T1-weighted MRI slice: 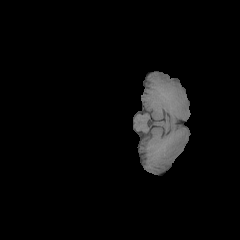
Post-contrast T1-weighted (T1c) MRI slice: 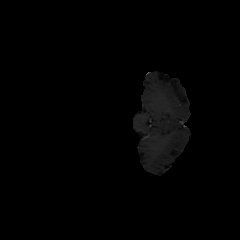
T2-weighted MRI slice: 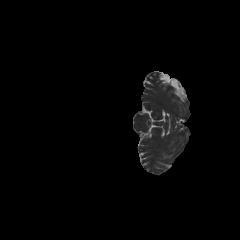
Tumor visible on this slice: no